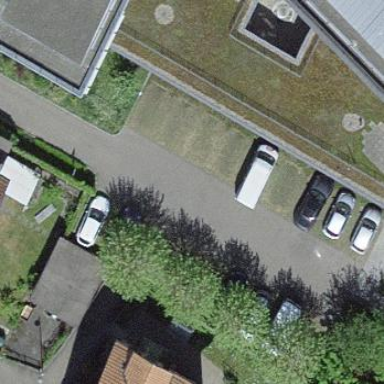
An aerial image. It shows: Parking area with grass paver surface.